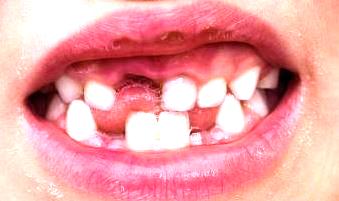
Condition: hypodontia